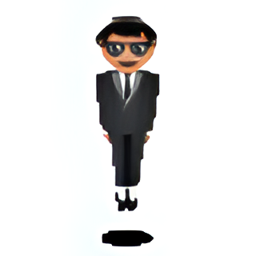
Name: man in business suit levitating
Emoji: 🕴🏼
Group: People & Body
Sub-group: person-activity